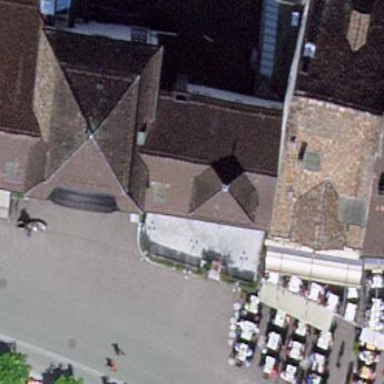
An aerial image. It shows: Patio as part of building.